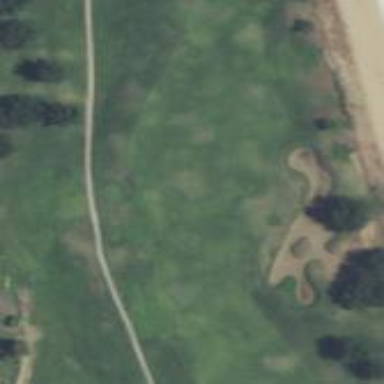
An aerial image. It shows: Golf fairway surrounded by grass.